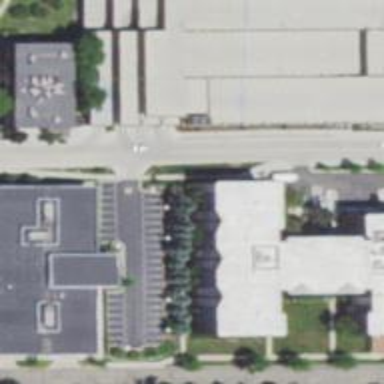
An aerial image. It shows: Building.